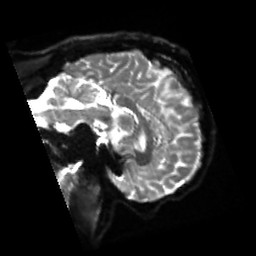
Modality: sbref
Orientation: sagittal
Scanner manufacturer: siemens
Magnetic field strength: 3 T
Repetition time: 4 s
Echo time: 0.0594 s